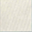
Piece: xx